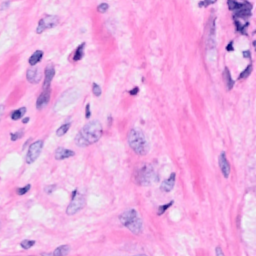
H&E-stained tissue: Breast